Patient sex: M
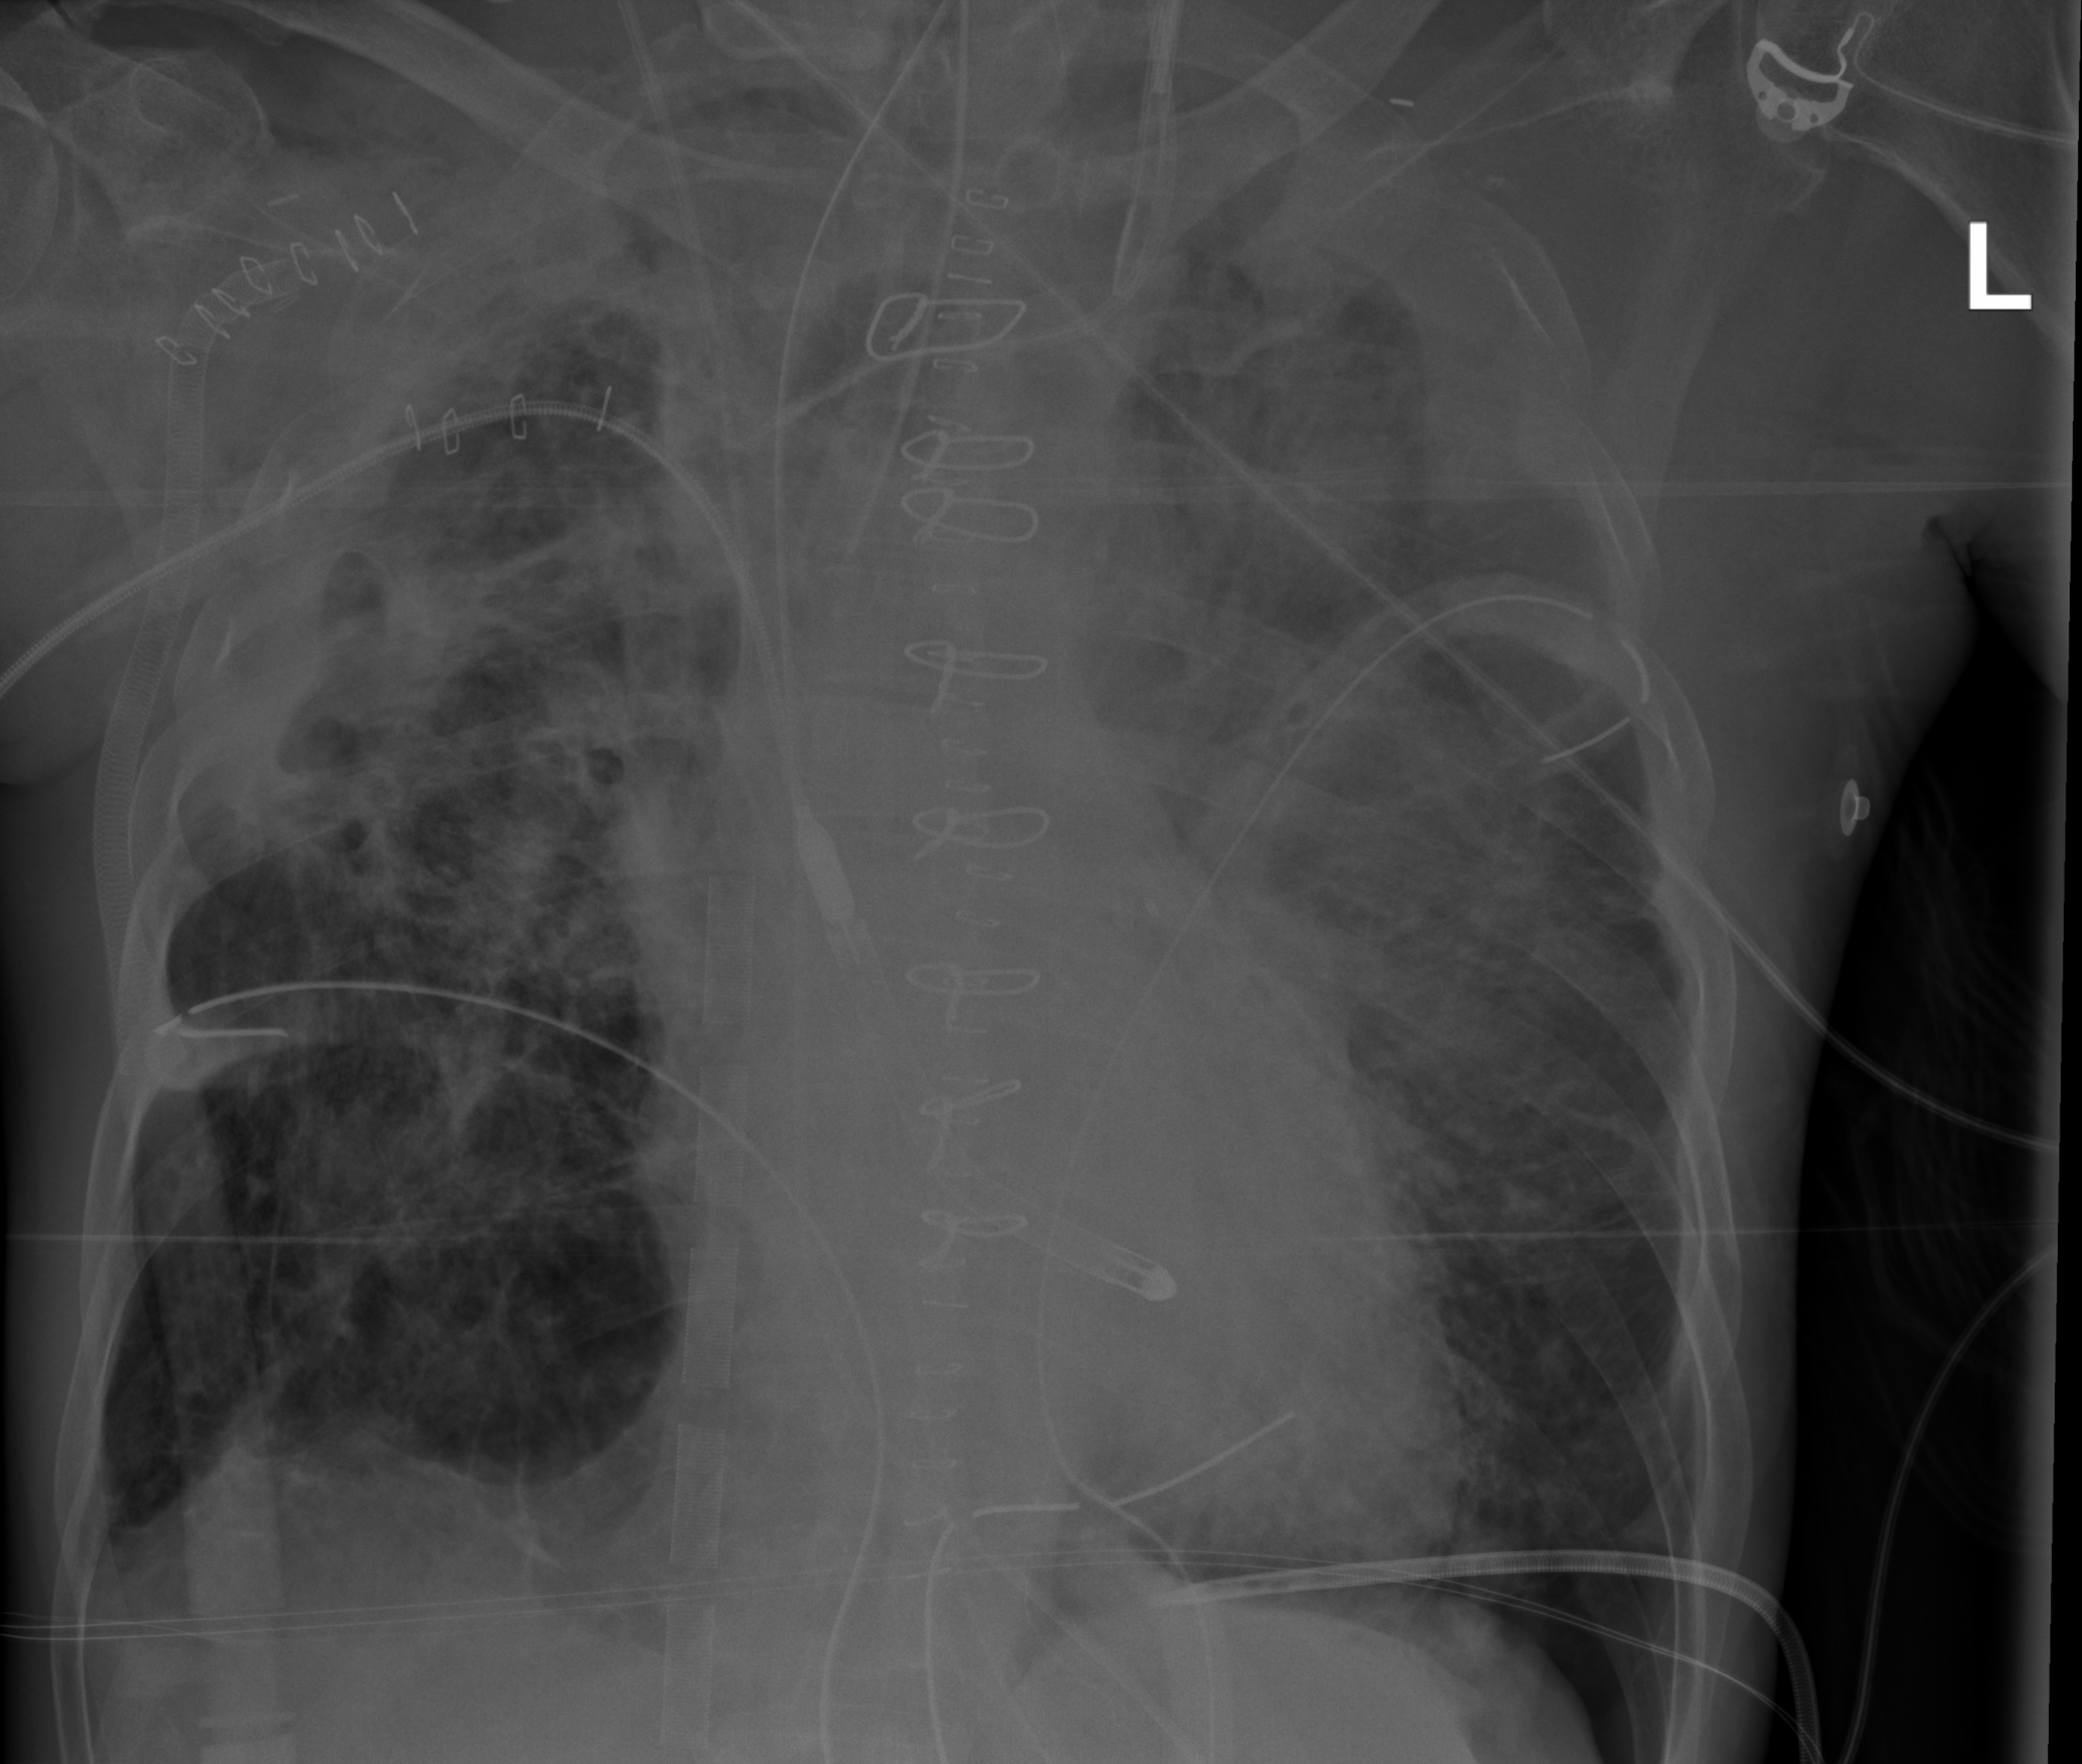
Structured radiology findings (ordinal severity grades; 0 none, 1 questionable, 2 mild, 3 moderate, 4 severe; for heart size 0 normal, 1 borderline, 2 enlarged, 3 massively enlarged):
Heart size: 0
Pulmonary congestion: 3
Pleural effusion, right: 1
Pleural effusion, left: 0
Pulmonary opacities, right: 4
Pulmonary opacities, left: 4
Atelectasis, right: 4
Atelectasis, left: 4